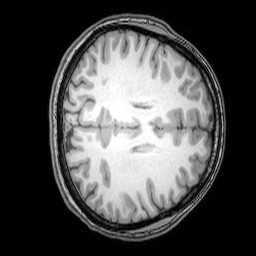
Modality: T1w
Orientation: axial
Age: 24
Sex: female
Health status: healthy
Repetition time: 0.081 s
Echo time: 0.037 s